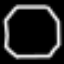
Label: octagon